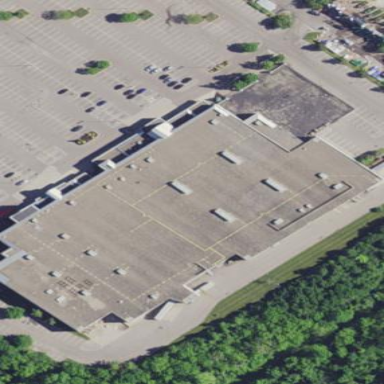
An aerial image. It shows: Building housing furniture shop.